【题型】证明题　【知识点】解析几何　【难度】medium
已知椭圆 $M$: $\dfrac{x^2}{a^2} + \dfrac{y^2}{b^2} = 1\ (a > b > 0)$ 的左、右焦点分别为 $F_1$, $F_2$，离心率 $e = \dfrac{\sqrt{2}}{2}$，过 $F_1$ 作 $DF_1 \perp F_1F_2$，交椭圆于点 $D$，且 $|DF_1| = 1$.

\noindent
(1) 求椭圆 $M$ 的方程；\\[4pt]
(2) 已知 $A$，$N$ 是椭圆 $M$ 上关于 $y$ 轴对称的两点，点 $B$ 在椭圆 $M$ 上，直线 $AB$，$NB$ 分别交 $y$ 轴于 $P$，$Q$ 两点.\\[4pt]
\quad (i) 证明：$|OP| \cdot |OQ| = 2$；\\[4pt]
\quad (ii) 若点 $P$ 的坐标为 $(0,2)$，点 $E$ 为平面上一动点（$E$ 不在直线 $AB$ 上），记直线 $AE$，$PE$，$BE$ 的斜率分别为 $k_1$，$k_2$，$k_3$，且满足 $\dfrac{1}{k_1} + \dfrac{1}{k_3} = \dfrac{2}{k_2}$。判断动点 $E$ 是否在定直线上？若在定直线上，求出该直线的方程；若不在，请说明理由.
【解答】
\noindent
【详解】（1）由椭圆 $M$ 的离心率 $e = \dfrac{\sqrt{2}}{2}$，得 $\dfrac{\sqrt{a^2 - b^2}}{a} = \dfrac{\sqrt{2}}{2}$，则 $a^2 = 2b^2$，\\
椭圆 $M$ 的半焦距 $c = \sqrt{a^2 - b^2} = b$，由过 $F_1$ 作 $DF_1 \perp F_1F_2$，交椭圆于点 $D$，$|DF_1| = 1$，\\
得 $\dfrac{b^2}{2b^2} \cdot \dfrac{1}{b^2} = 1$，解得 $b^2 = 2$，则 $a^2 = 4$，\\
所以椭圆 $M$ 的方程为 $\dfrac{x^2}{4} + \dfrac{y^2}{2} = 1$。

\noindent
（2）（i）设 $A(x_1,y_1),B(x_2,y_2),P(0,m),Q(0,n)$，则 $N(-x_1,y_1)$，\\
由 $P,A,B$ 三点共线，得 $\dfrac{y_1 - m}{x_1} = \dfrac{y_2 - y_1}{x_2 - x_1}$，则 $m = y_1 - \dfrac{x_1(y_2 - y_1)}{x_2 - x_1} = \dfrac{x_2y_1 - x_1y_2}{x_2 - x_1}$，\\
同理由 $B,Q,N$ 三点共线，得 $n = \dfrac{x_2y_1 + x_1y_2}{x_2 + x_1}$，而 $y_1^2 = 2 - \dfrac{x_1^2}{2},y_2^2 = 2 - \dfrac{x_2^2}{2}$，\\
于是 $mn = \dfrac{x_2y_1 - x_1y_2}{x_2 - x_1} \cdot \dfrac{x_2y_1 + x_1y_2}{x_2 + x_1} = \dfrac{(x_2y_1)^2 - (x_1y_2)^2}{x_2^2 - x_1^2} = \dfrac{x_2^2\left(2 - \dfrac{x_1^2}{2}\right) - x_1^2\left(2 - \dfrac{x_2^2}{2}\right)}{x_2^2 - x_1^2} = 2$，\\
所以 $|OP| \cdot |OQ| = |mn| = 2$。

\noindent
（ii）设 $E(x_0,y_0)$，直线 $AB: y = kx + 2$，\\
则 $k_1 = \dfrac{y_1 - y_0}{x_1 - x_0},k_2 = \dfrac{y_0 - 2}{x_0},k_3 = \dfrac{y_2 - y_0}{x_2 - x_0}$，由 $\dfrac{1}{k_1} + \dfrac{1}{k_3} = \dfrac{2}{k_2}$，\\
得 $\dfrac{x_1 - x_0}{y_1 - y_0} + \dfrac{x_2 - x_0}{y_2 - y_0} = \dfrac{2x_0}{y_0 - 2}$，即 $\dfrac{x_1 - x_0}{y_1 - y_0} - \dfrac{x_0}{y_0 - 2} + \dfrac{x_2 - x_0}{y_2 - y_0} - \dfrac{x_0}{y_0 - 2} = 0$，\\
$\dfrac{(x_1 - x_0)(y_0 - 2) - x_0(y_1 - y_0)}{(y_1 - y_0)(y_0 - 2)} + \dfrac{(x_2 - x_0)(y_0 - 2) - x_0(y_2 - y_0)}{(y_2 - y_0)(y_0 - 2)} = 0$，\\
整理得 $\dfrac{(x_1 - x_0)(y_0 - 2) - x_0(y_1  - y_0 )}{(y_1 - y_0)(y_0 - 2)} + \dfrac{(x_2 - x_0)(y_0 - 2) - x_0(y_2  - y_0 )}{(y_2 -y_0)(y_0 - 2)} = 0$，\\
因此 $\dfrac{(x_1 - x_0)(y_0 - 2) - x_0(kx_1 + 2 - y_0)}{(y_1 - y_0)(y_0 - 2)} + \dfrac{(x_2 - x_0)(y_0 - 2) - x_0(kx_2 + 2  - y_0 )}{(y_2 - y_0)(y_0 - 2)} = 0$。
\noindent
整理得 $\dfrac{x_1(y_0 - kx_0 - 2)}{(y_1 - y_0)(y_0 - 2)} + \dfrac{x_2(y_0 - kx_0 - 2)}{(y_2 - y_0)(y_0 - 2)} = 0$，而点 $E$ 不在直线 $y = kx + 2$ 上，\\
即 $y_0 \neq kx_0 + 2$，则 $\dfrac{x_1}{y_1 - y_0} + \dfrac{x_2}{y_2 - y_0} = 0$，即 $x_1(y_2 - y_0) = -x_2(y_1 - y_0)$，\\
解得 $y_0 = \dfrac{x_1y_2 + x_2y_1}{x_1 + x_2} = n$，由（i）知 $mn = 2$，又 $m = 2$，于是 $n = 1$，即 $y_0 = 1$，\\
所以动点 $E$ 在定直线上，该定直线方程为 $y = 1$。

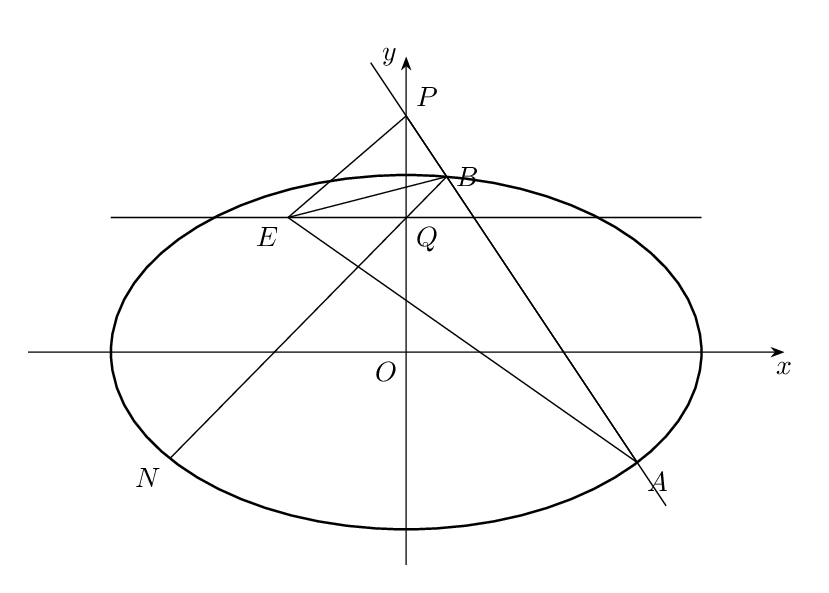